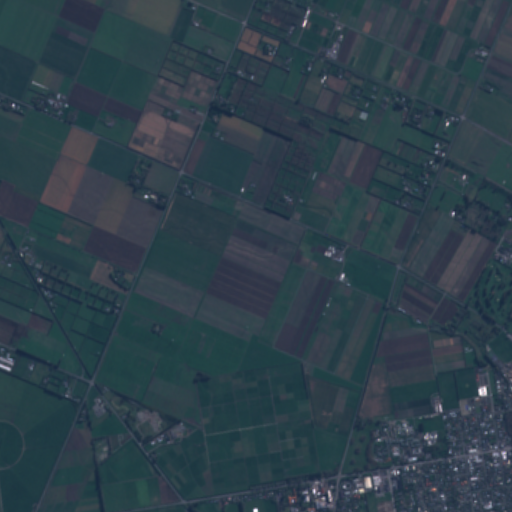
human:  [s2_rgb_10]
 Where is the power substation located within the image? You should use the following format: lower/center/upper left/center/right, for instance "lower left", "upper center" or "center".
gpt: The power substation is located in the lower left of the image.
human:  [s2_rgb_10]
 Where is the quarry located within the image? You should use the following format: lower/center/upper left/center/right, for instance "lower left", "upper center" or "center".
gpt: The quarry is located in the lower left of the image.
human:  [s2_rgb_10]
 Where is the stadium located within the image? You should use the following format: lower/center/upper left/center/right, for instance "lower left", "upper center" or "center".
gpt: The stadium is located in the lower right of the image.
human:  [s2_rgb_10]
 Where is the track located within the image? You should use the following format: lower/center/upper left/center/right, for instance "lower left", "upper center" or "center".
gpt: The track is located in the lower right of the image.
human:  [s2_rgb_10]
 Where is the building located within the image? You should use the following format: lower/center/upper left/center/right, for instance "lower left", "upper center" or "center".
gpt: There is no building in the image.